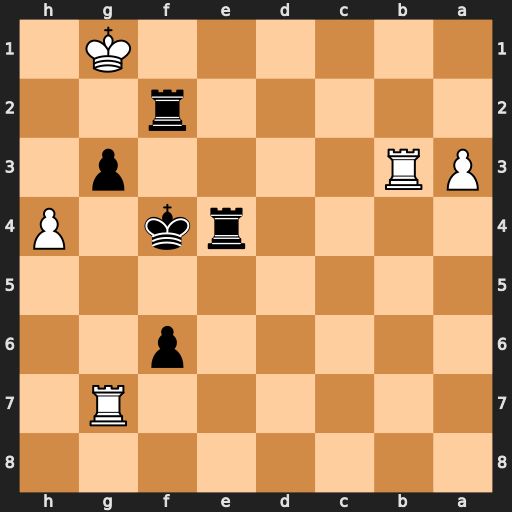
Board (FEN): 8/6R1/5p2/8/4rk1P/PR4p1/5r2/6K1
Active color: b
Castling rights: -
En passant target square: -
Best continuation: Re1#